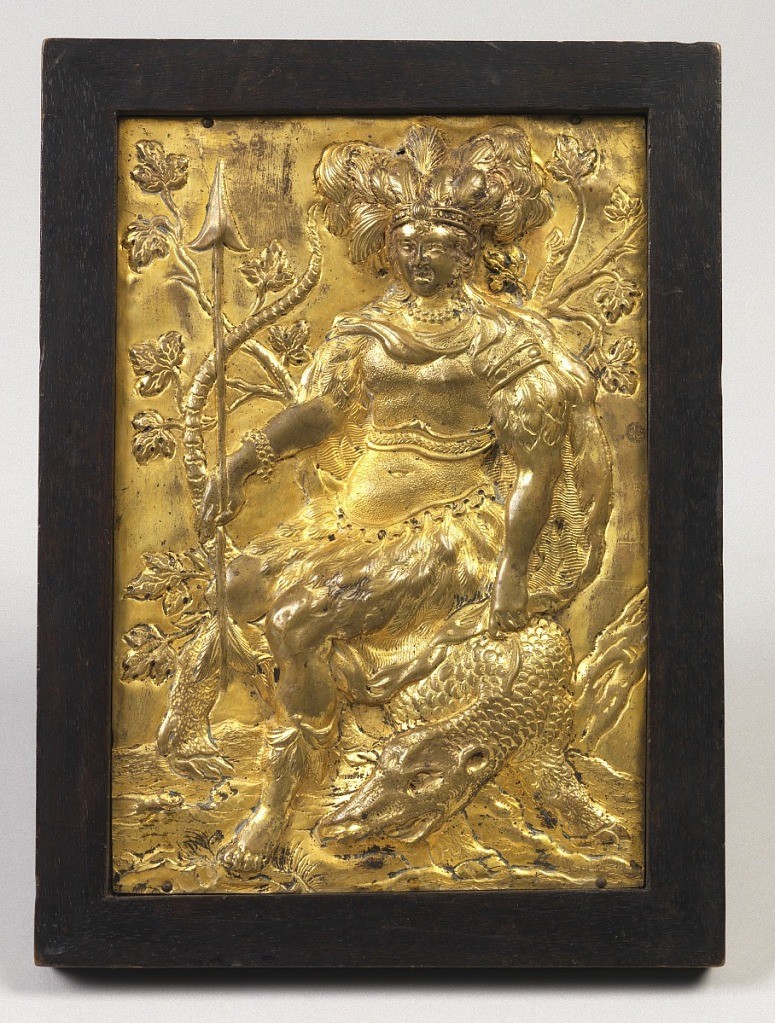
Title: America
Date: ca. 1750
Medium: Gilt metal, wood (frame)
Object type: Plaque
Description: A relief panel of  a  figure with plumed headdress, seated on a crocodile and holding a spear in front of trailing vines.